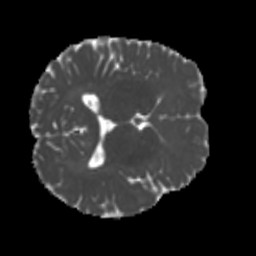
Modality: MD
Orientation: axial
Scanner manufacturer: siemens
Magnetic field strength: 3 T
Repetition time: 4 s
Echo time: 0.0594 s